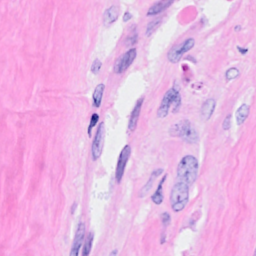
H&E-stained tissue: Breast